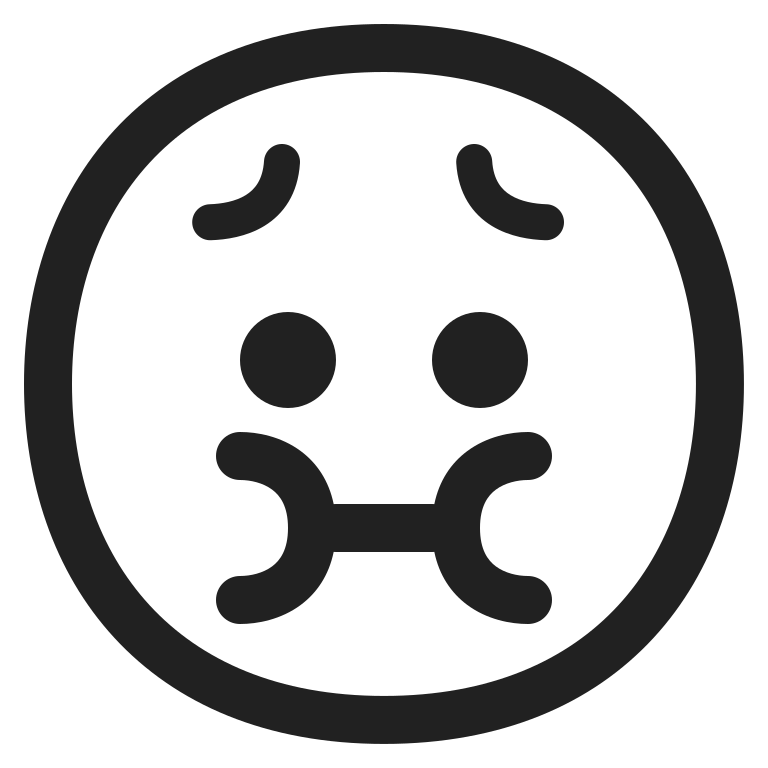
nauseated face high contrast